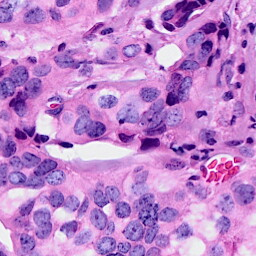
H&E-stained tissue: Breast